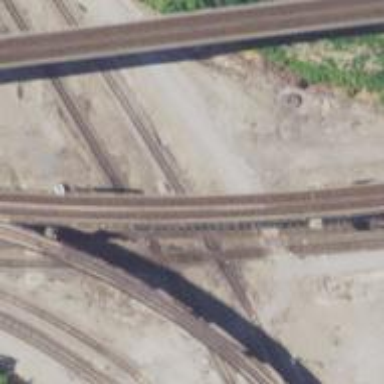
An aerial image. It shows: Railway crossing.